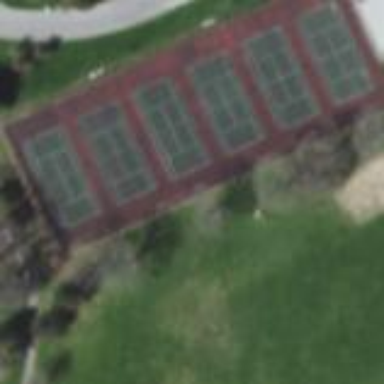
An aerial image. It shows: Asphalt tennis court.